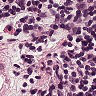
Metastatic tissue present: no